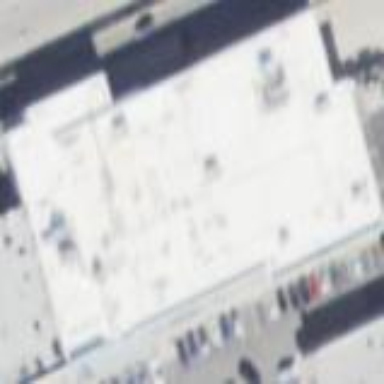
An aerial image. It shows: Supermarket building.